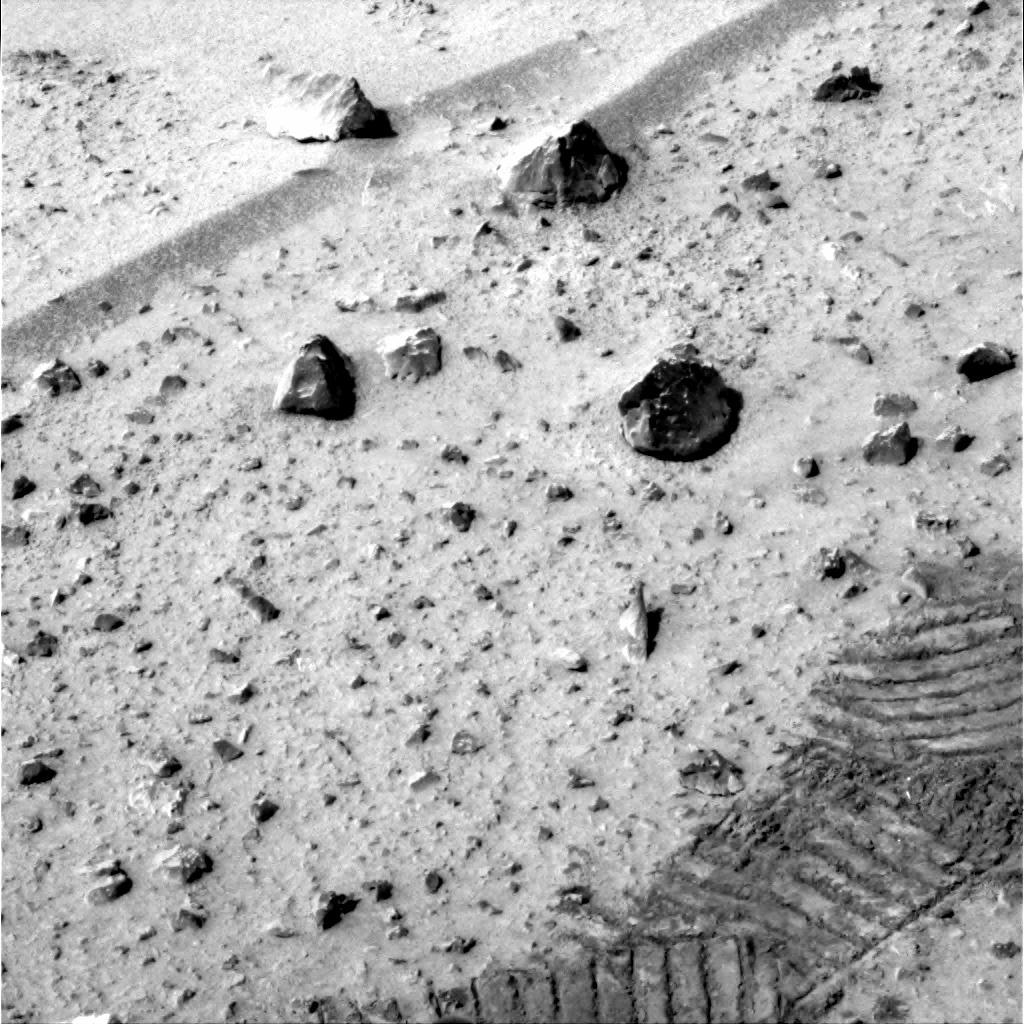
Terrain classes present: Background, Gravel / Sand / Soil, Rock, Shadow, Track